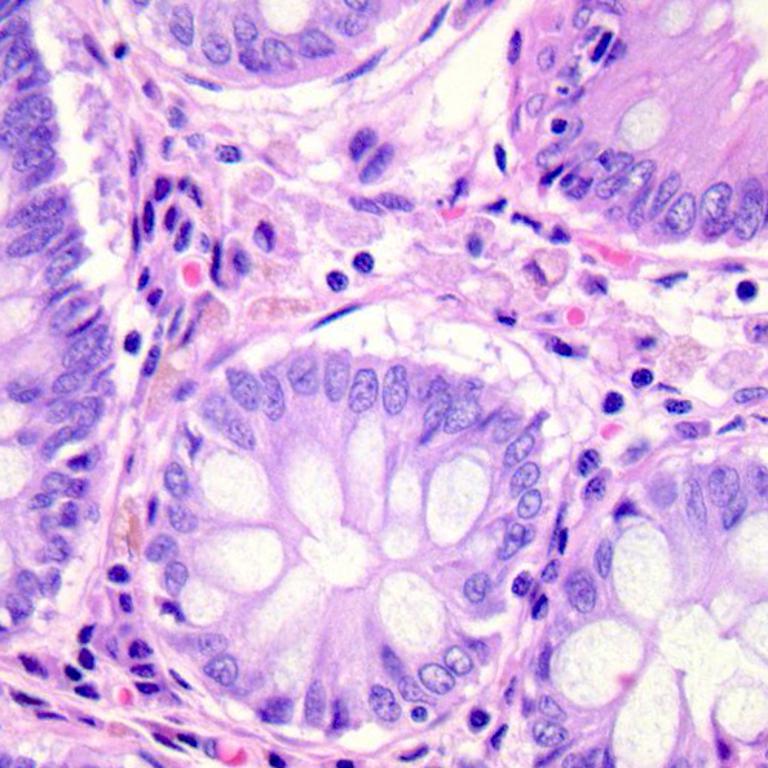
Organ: colon
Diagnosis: benign